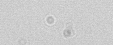
Label: camera_spot